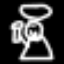
Label: angel